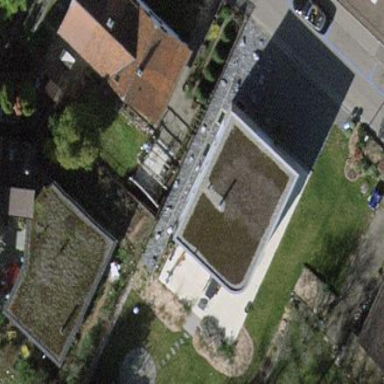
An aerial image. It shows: Detached building.